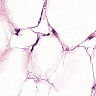
Metastatic tissue present: no